Field crop: tomato
Growth stage: 2
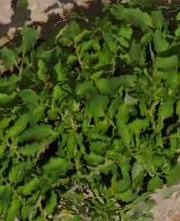
Species: tomato